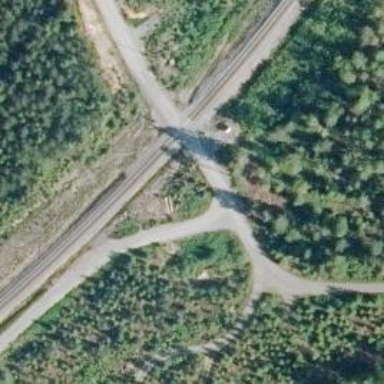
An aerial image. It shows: Abandoned railway.